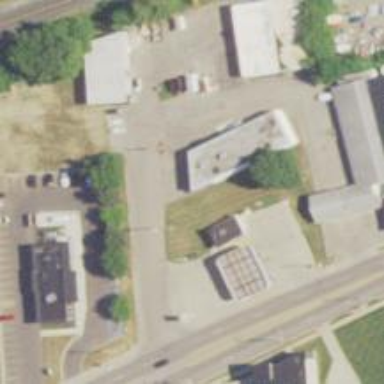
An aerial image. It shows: Convenience shop.